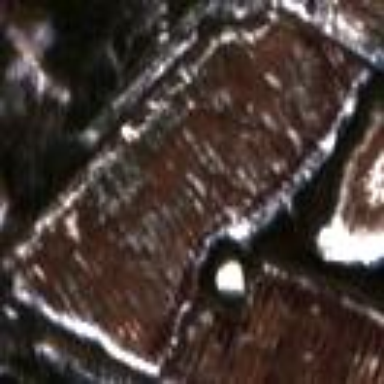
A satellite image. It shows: Marshy wetland with peat cutting activity taking place.